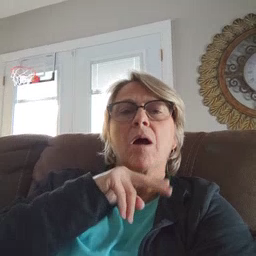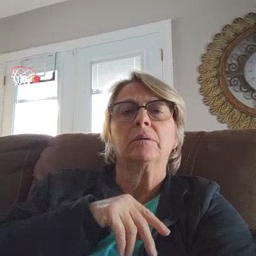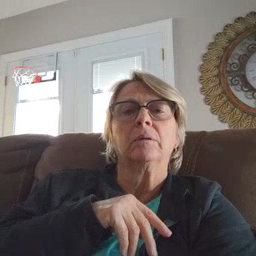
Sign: frog